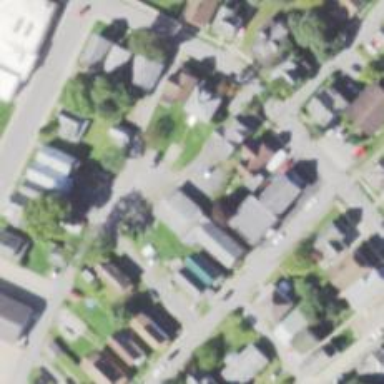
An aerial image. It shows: Alley classified as service road.